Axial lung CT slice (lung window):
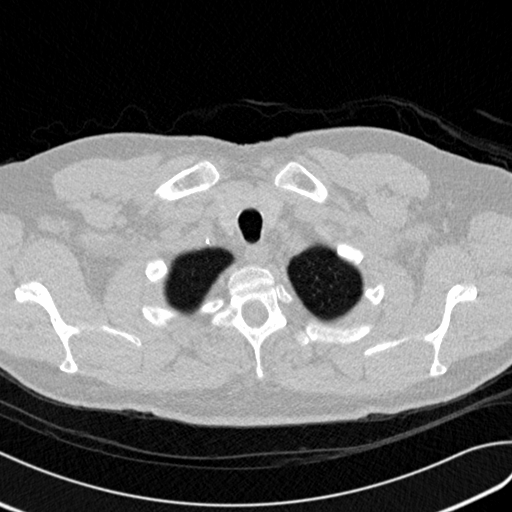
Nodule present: no